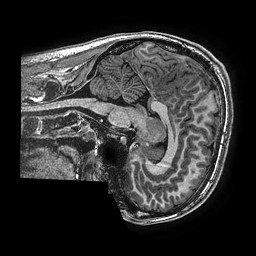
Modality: T1w
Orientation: sagittal
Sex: male
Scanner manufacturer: ge
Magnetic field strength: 3 T
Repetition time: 0.00766 s
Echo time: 0.003476 s